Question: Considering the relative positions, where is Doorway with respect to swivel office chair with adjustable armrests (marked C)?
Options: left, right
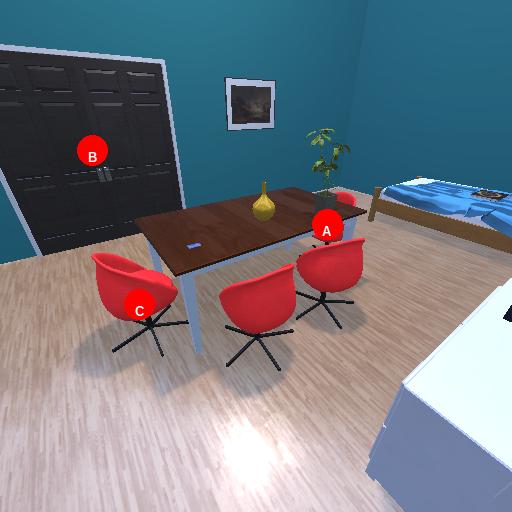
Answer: left